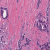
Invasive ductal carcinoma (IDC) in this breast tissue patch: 1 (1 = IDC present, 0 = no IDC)